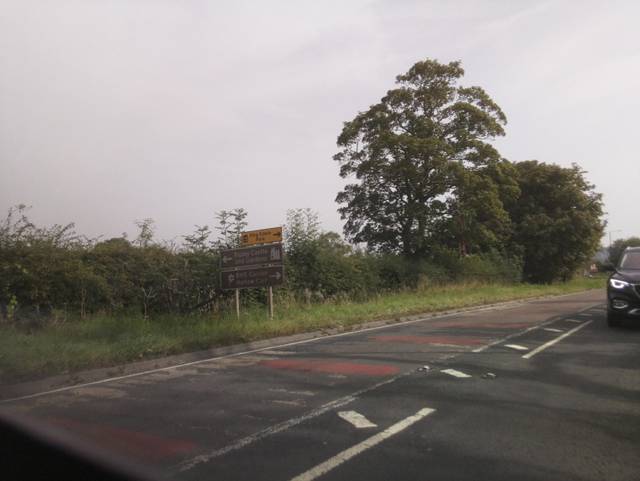
Region: United Kingdom
Coordinates: 54.008, -1.579